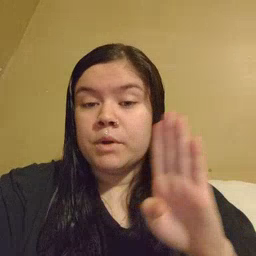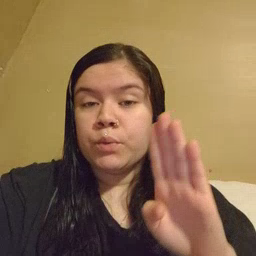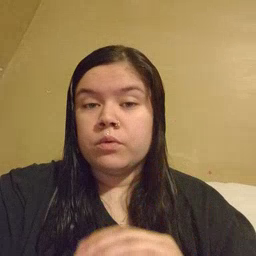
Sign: blue